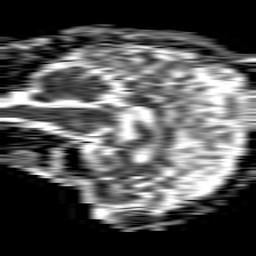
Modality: ADC
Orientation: sagittal
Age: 44
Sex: male
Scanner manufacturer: philips
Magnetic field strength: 1.5 T
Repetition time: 4.6 s
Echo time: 0.08631 s